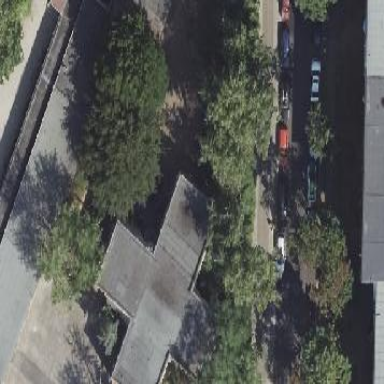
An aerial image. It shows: School building with flat roof.